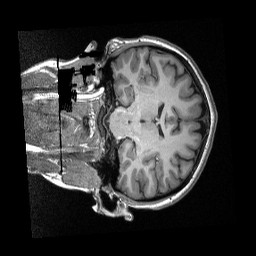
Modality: T1w
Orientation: coronal
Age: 19
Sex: female
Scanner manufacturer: siemens
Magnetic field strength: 3 T
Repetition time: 2.3 s
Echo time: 0.00308 s